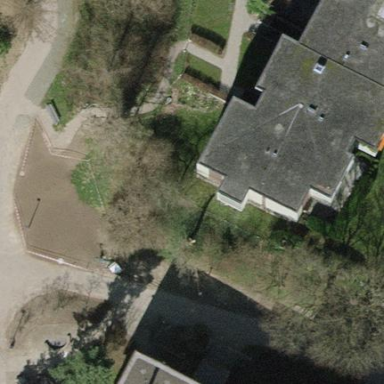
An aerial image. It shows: Image showing building with apartments.